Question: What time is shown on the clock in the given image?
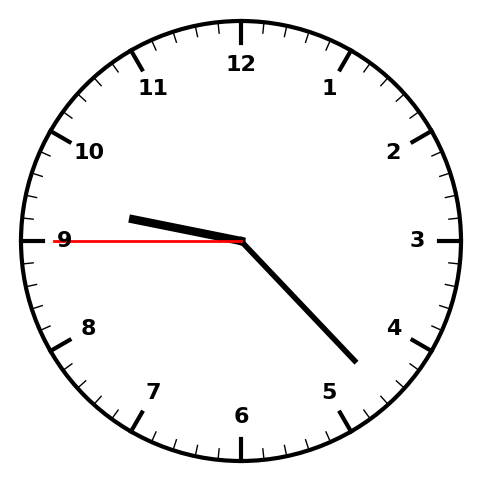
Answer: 09:22:45